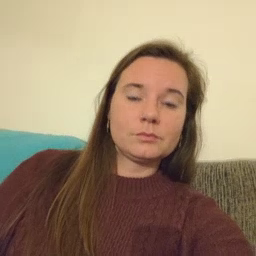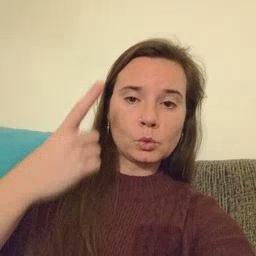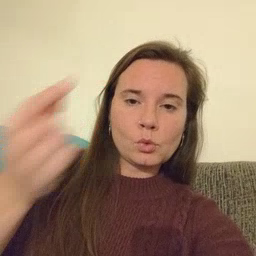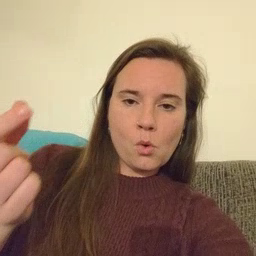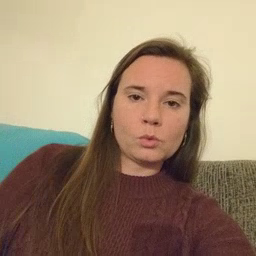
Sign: go